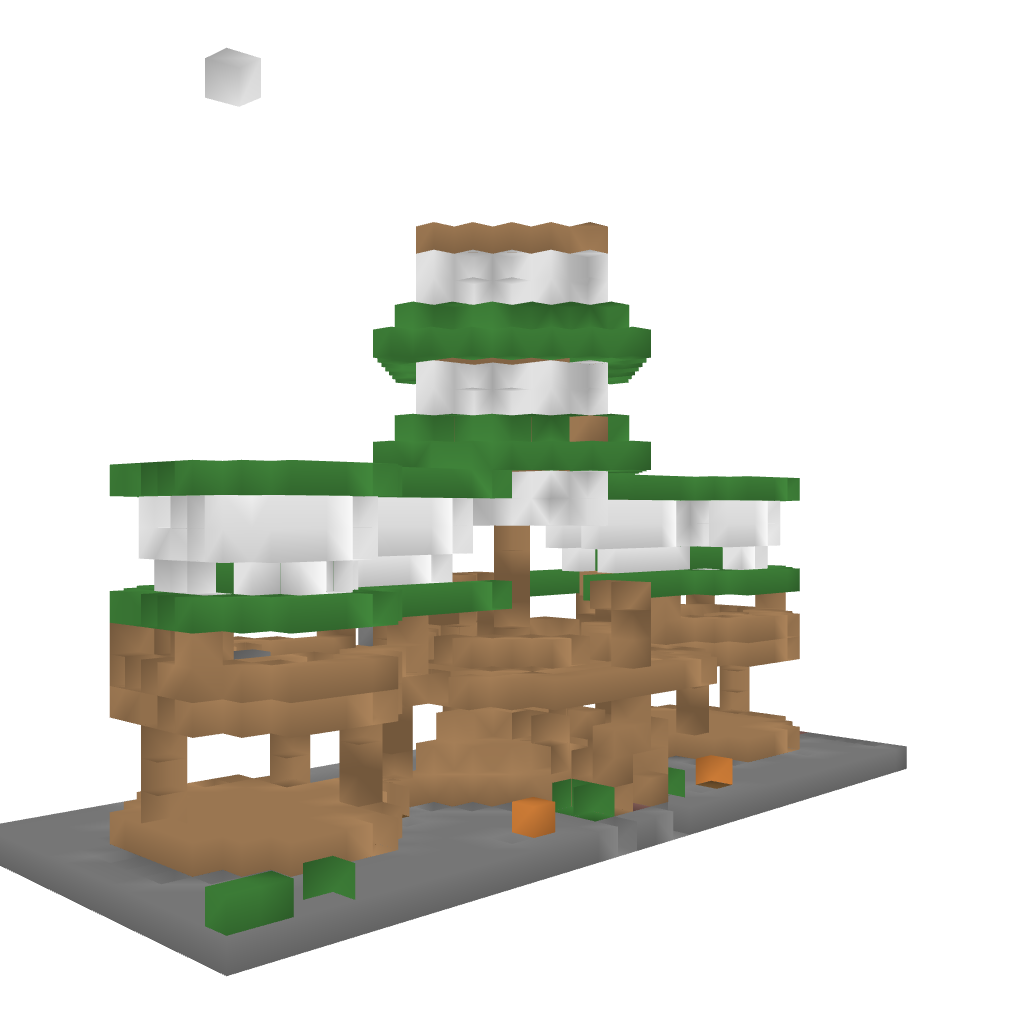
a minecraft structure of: Big TreeHouse bad low quality